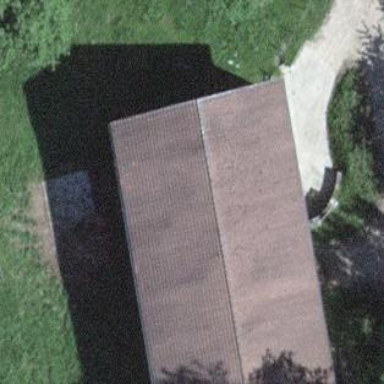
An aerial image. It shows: Farm auxiliary building.